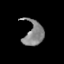
Tissue: lung
Cell type: Others
Senescence score: 0.2069
Nuclear area (px): 471
Mean DAPI intensity: 130.945